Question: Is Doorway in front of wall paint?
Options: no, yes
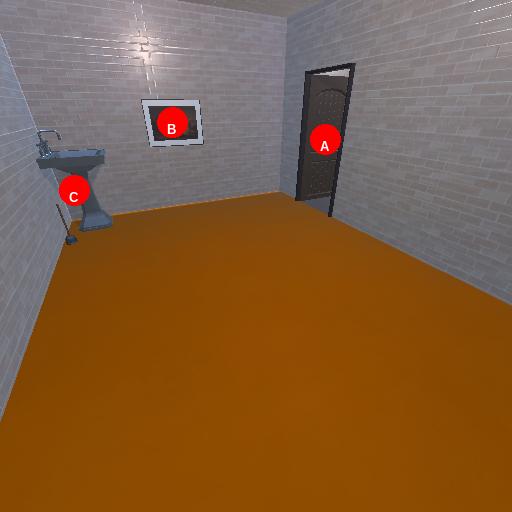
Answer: no